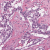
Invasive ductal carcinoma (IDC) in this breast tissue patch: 1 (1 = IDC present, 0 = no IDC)